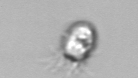
Label: Balanion